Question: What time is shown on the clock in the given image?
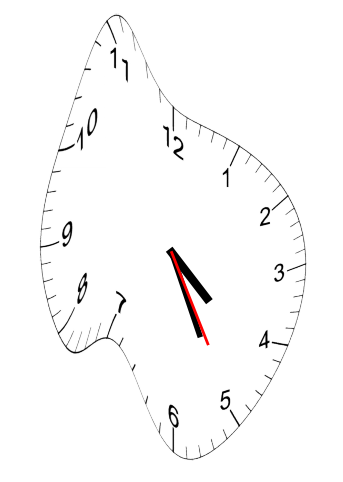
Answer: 04:25:25